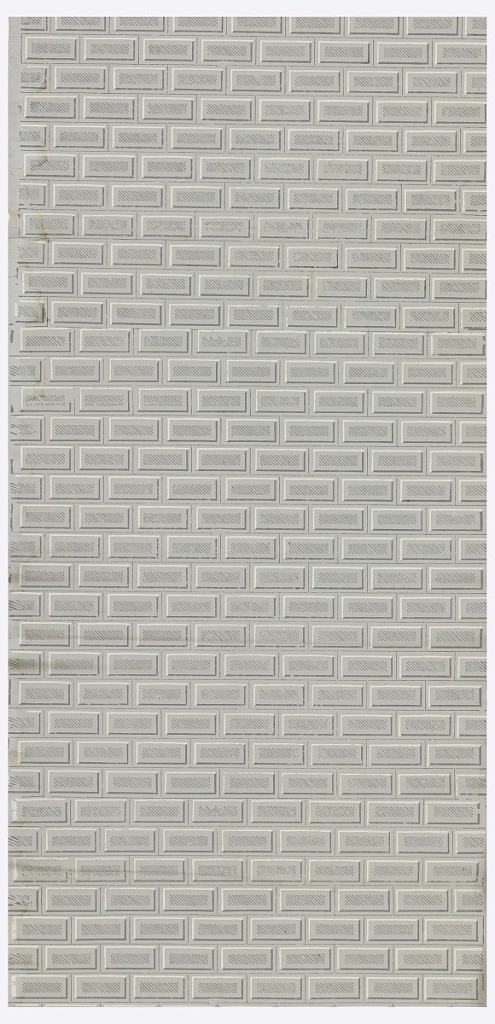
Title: Sidewall
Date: ca. 1800
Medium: Block-printed on joined sheets
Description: Small-scale brick pattern in grisaille with a recessed central panel. Each brick measures 3x6 cm.